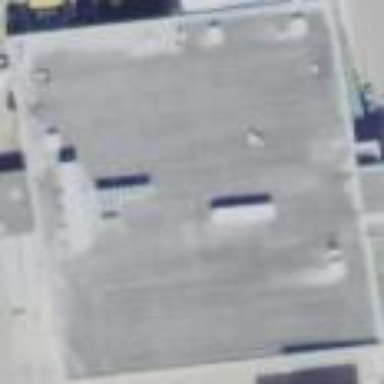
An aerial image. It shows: Supermarket building.